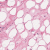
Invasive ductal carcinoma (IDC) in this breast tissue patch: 0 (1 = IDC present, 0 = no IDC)